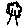
Label: tree